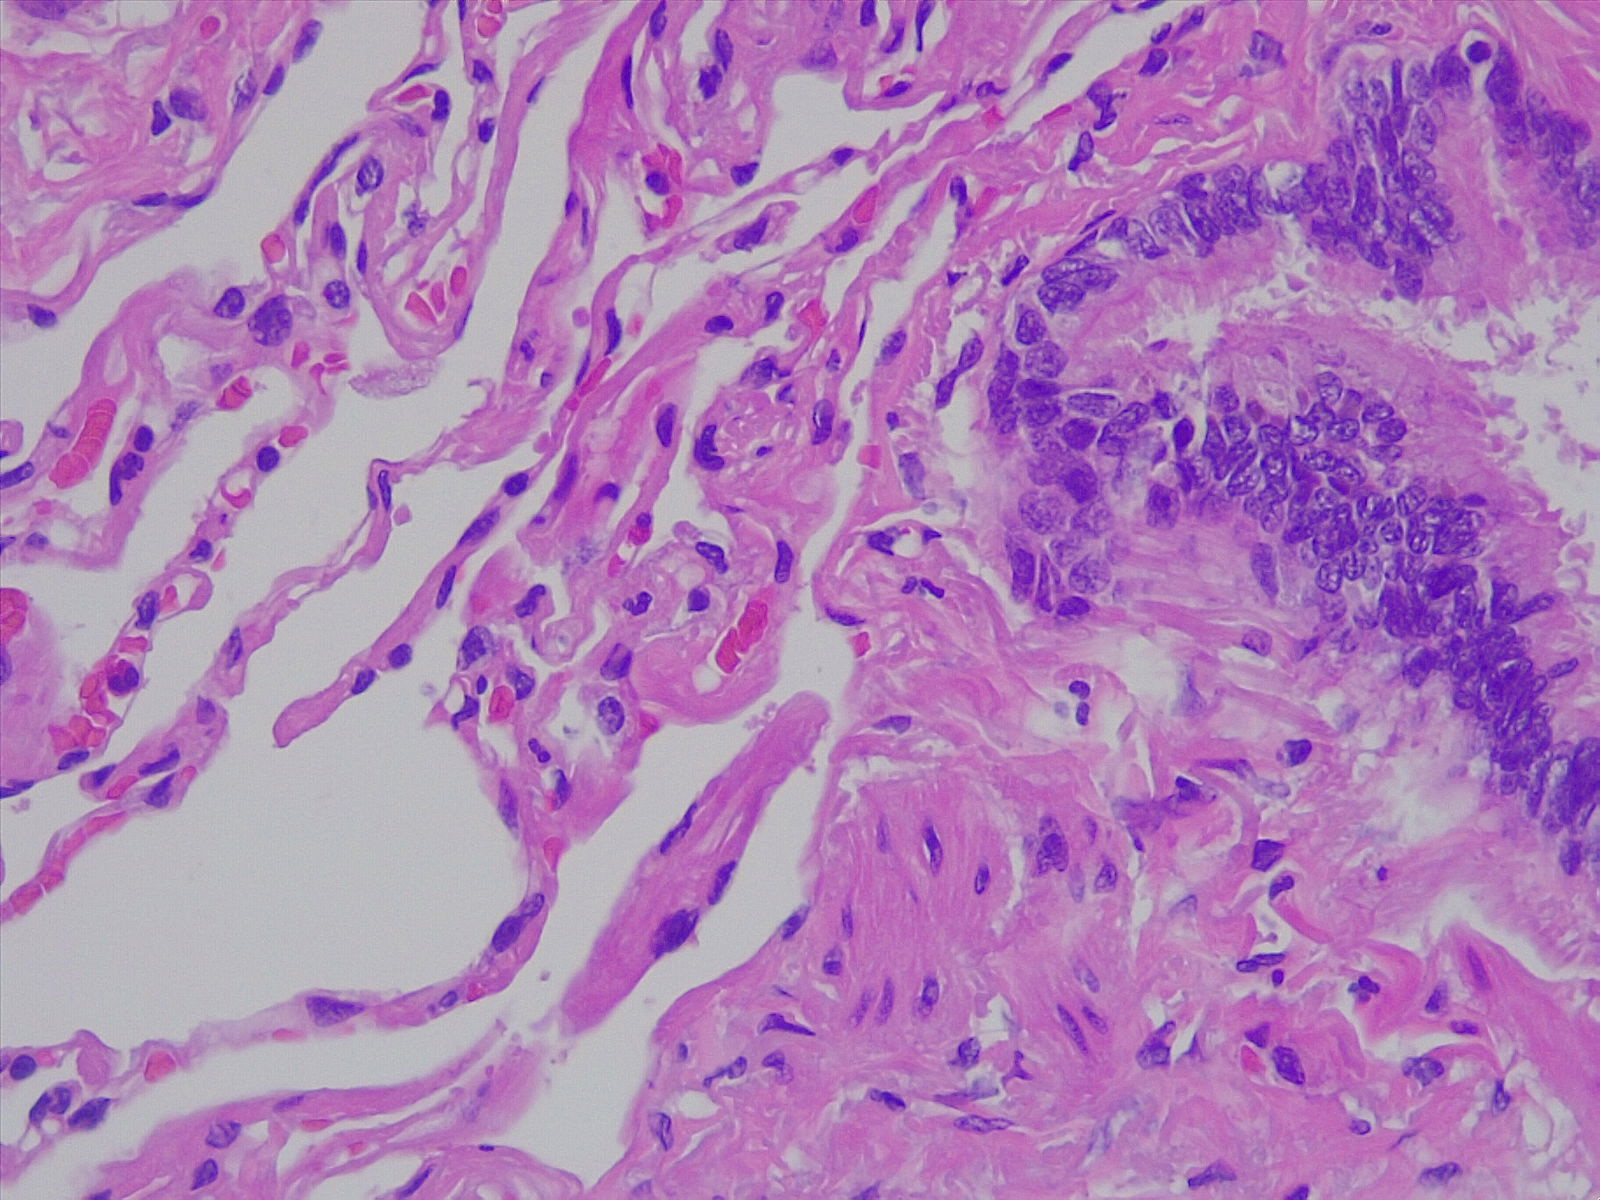
Label: normal lung tissue